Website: home-depot
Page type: billing-address
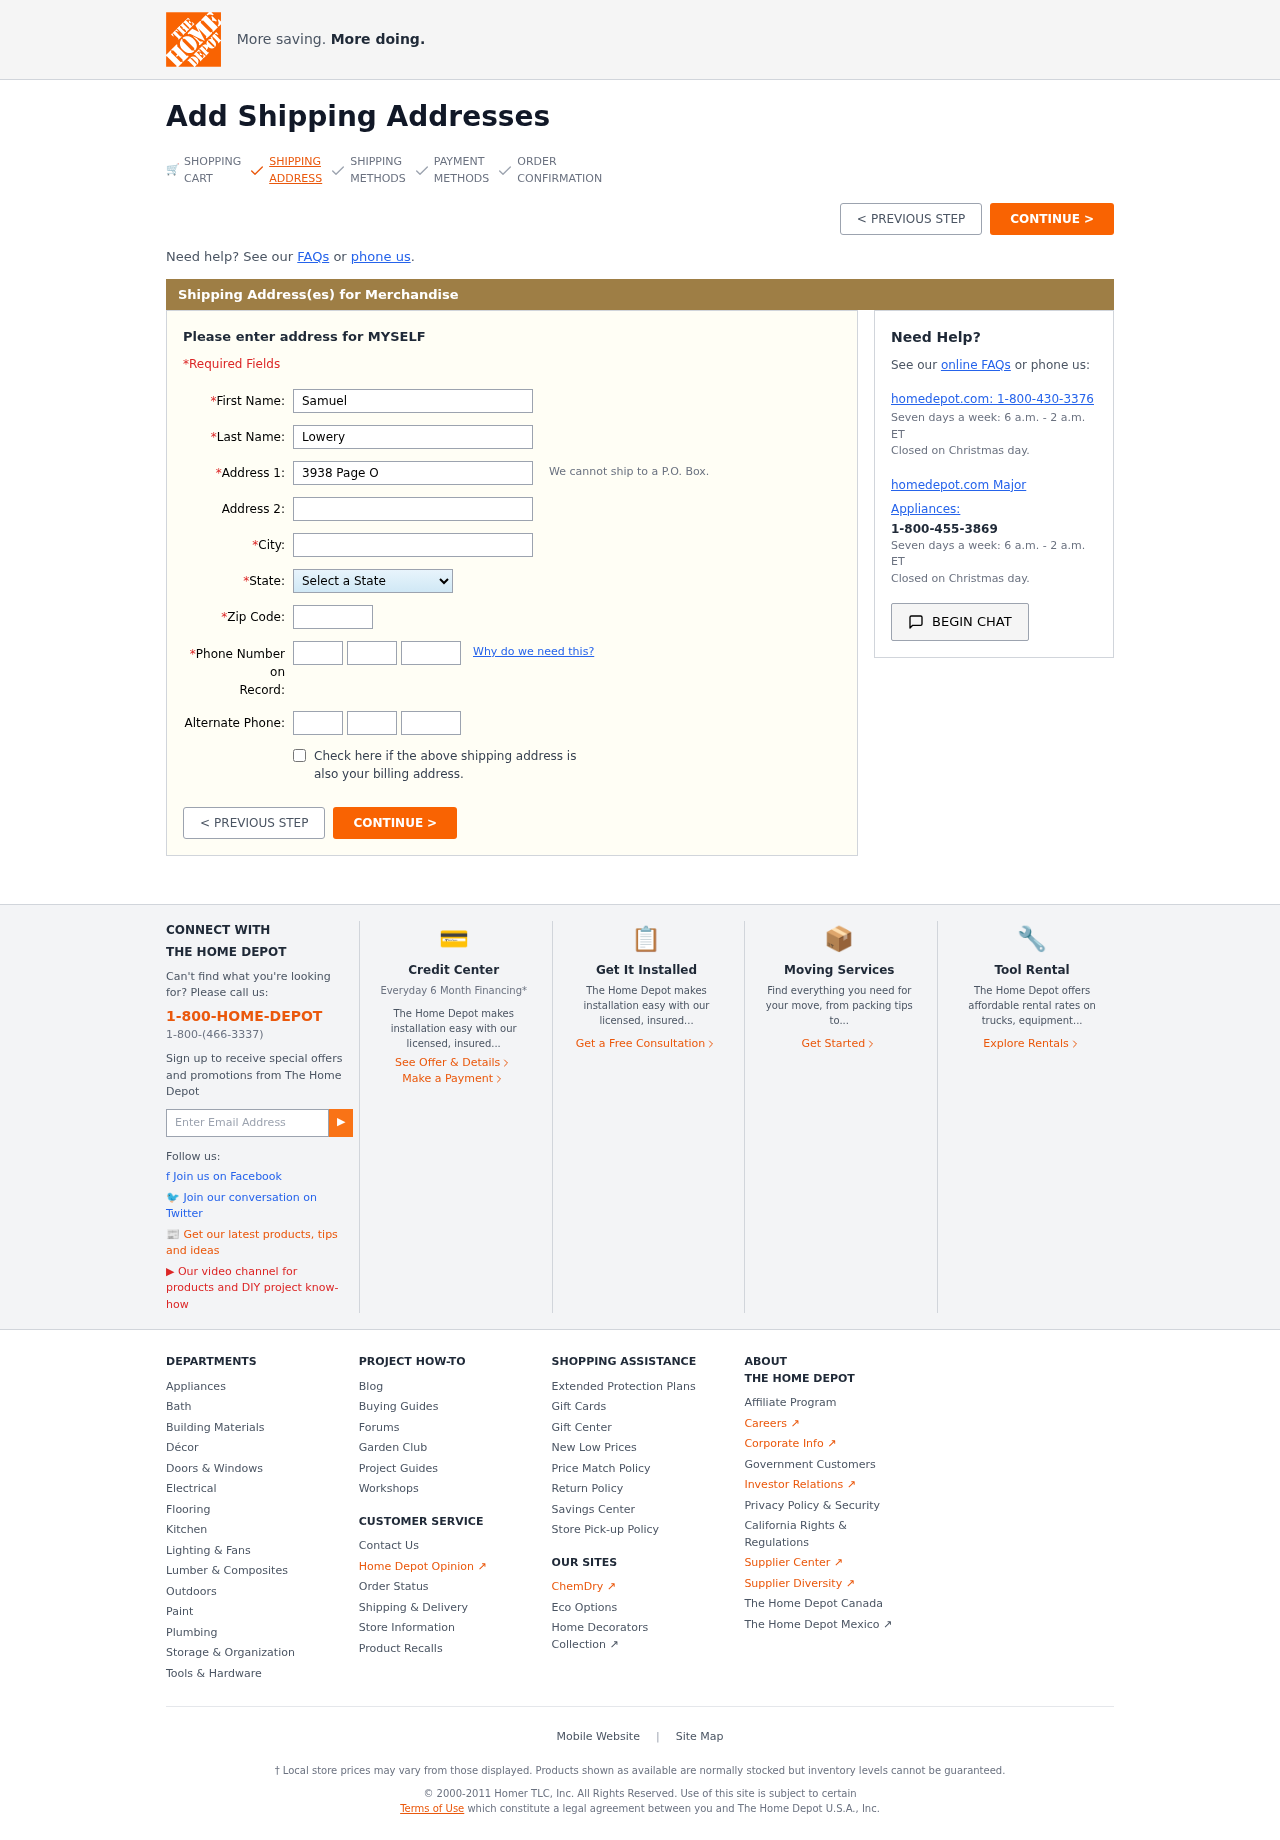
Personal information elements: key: PII_STATE
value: North Dakota
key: PII_FIRSTNAME
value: Samuel
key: PII_LASTNAME
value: Lowery
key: PII_STREET
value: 3938 Page Overpass
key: PII_CITY
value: East Rebecca
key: PII_POSTCODE
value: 29964
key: PII_PHONE_AREA
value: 450
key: PII_PHONE_PREFIX
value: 830
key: PII_PHONE_LINE
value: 6402
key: PII_PHONE_ALT_AREA
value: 518
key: PII_PHONE_ALT_PREFIX
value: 863
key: PII_PHONE_ALT_LINE
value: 1825